Question: I have a function:
'''
private static Image ScaleAndPadBlack(Image original_img, Thumbnail thumb)
{
if (thumb.OptimalSizeHeight <= 0)
{
throw new ArgumentOutOfRangeException("OptimalSizeHeight", "OptimalSizeHeight must be declared and positive when using the ScaleAndCrop method.");
}
if (thumb.OptimalSizeWidth <= 0)
{
throw new ArgumentOutOfRangeException("OptimalSizeWidth", "OptimalSizeWidth must be declared and positive when using the ScaleAndCrop method.");
}
Size dest_size = new Size(thumb.OptimalSizeWidth, thumb.OptimalSizeHeight);
decimal act_width_rate = (decimal)dest_size.Width / (decimal)original_img.Width;
decimal act_height_rate = (decimal)dest_size.Height / (decimal)original_img.Height;
decimal scale_rate;
if (act_width_rate <= act_height_rate)
scale_rate = act_width_rate;
else
scale_rate = act_height_rate;
Size act_size = new Size(Convert.ToInt32(original_img.Width * scale_rate), Convert.ToInt32(original_img.Height * scale_rate));
var res = resizeImage(original_img, act_size);
var b = new Bitmap(thumb.OptimalSizeWidth, thumb.OptimalSizeHeight);
var g = Graphics.FromImage(b);
Point p = new Point(((dest_size.Width - act_size.Width) / 2), ((dest_size.Height - act_size.Height) / 2));
g.FillRectangle(Brushes.Black, new Rectangle(new Point(0, 0), dest_size));
g.SmoothingMode = SmoothingMode.None;
g.InterpolationMode = InterpolationMode.NearestNeighbor;
g.DrawImage(res, p);
res.Dispose();
res = null;
return b;
}
'''
what this does is it resizes the image to fit inside a bounding box, creating a new image, fill it with black and put the resized image onto the black image.
The problem is that resizing a fully white jpg (761x896) image into a 270x180 bounding box results in this:

You can see that there is a grey bar at the top of the image which is because the resized image somehow has a transparent edge.
Why is this happening? Resizing an image can result in transparent edges? That is definately not desired in this case.
Or is that top edge there because some other reason?
How should I write this function that there are no black-grey edges on cases like this? I want only to fill the part where there is no image, should I do something completely differently?
EDIT:
The g.SmoothingMode = SmoothingMode.None; g.InterpolationMode = InterpolationMode.NearestNeighbor; are there because I was testing this issue. They does not seem to matter.
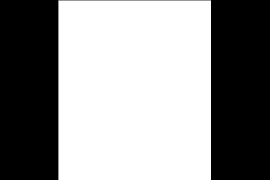
Answer: I have changed the drawimage and fillrectangle part to:
'''
g.DrawImage(res, p);
//left
g.FillRectangle(Brushes.Black, new Rectangle(0, 0, p.X, dest_size.Height));
//right
g.FillRectangle(Brushes.Black, new Rectangle(p.X + act_size.Width, 0, p.X, dest_size.Height));
//up
g.FillRectangle(Brushes.Black, new Rectangle(0, 0, dest_size.Width, p.Y));
//down
g.FillRectangle(Brushes.Black, new Rectangle(0, p.Y + act_size.Width, dest_size.Width, p.Y));
'''
and it seems to be working with my test cases. Still I'm not sure what caused the original issue.